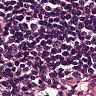
Metastatic tissue present: no